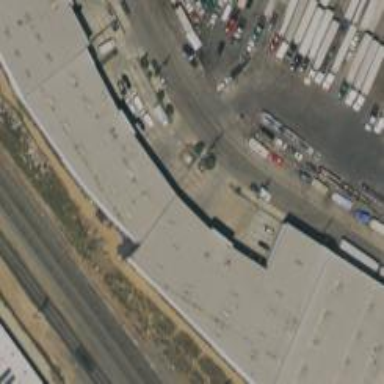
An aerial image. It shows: Warehouse.